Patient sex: F
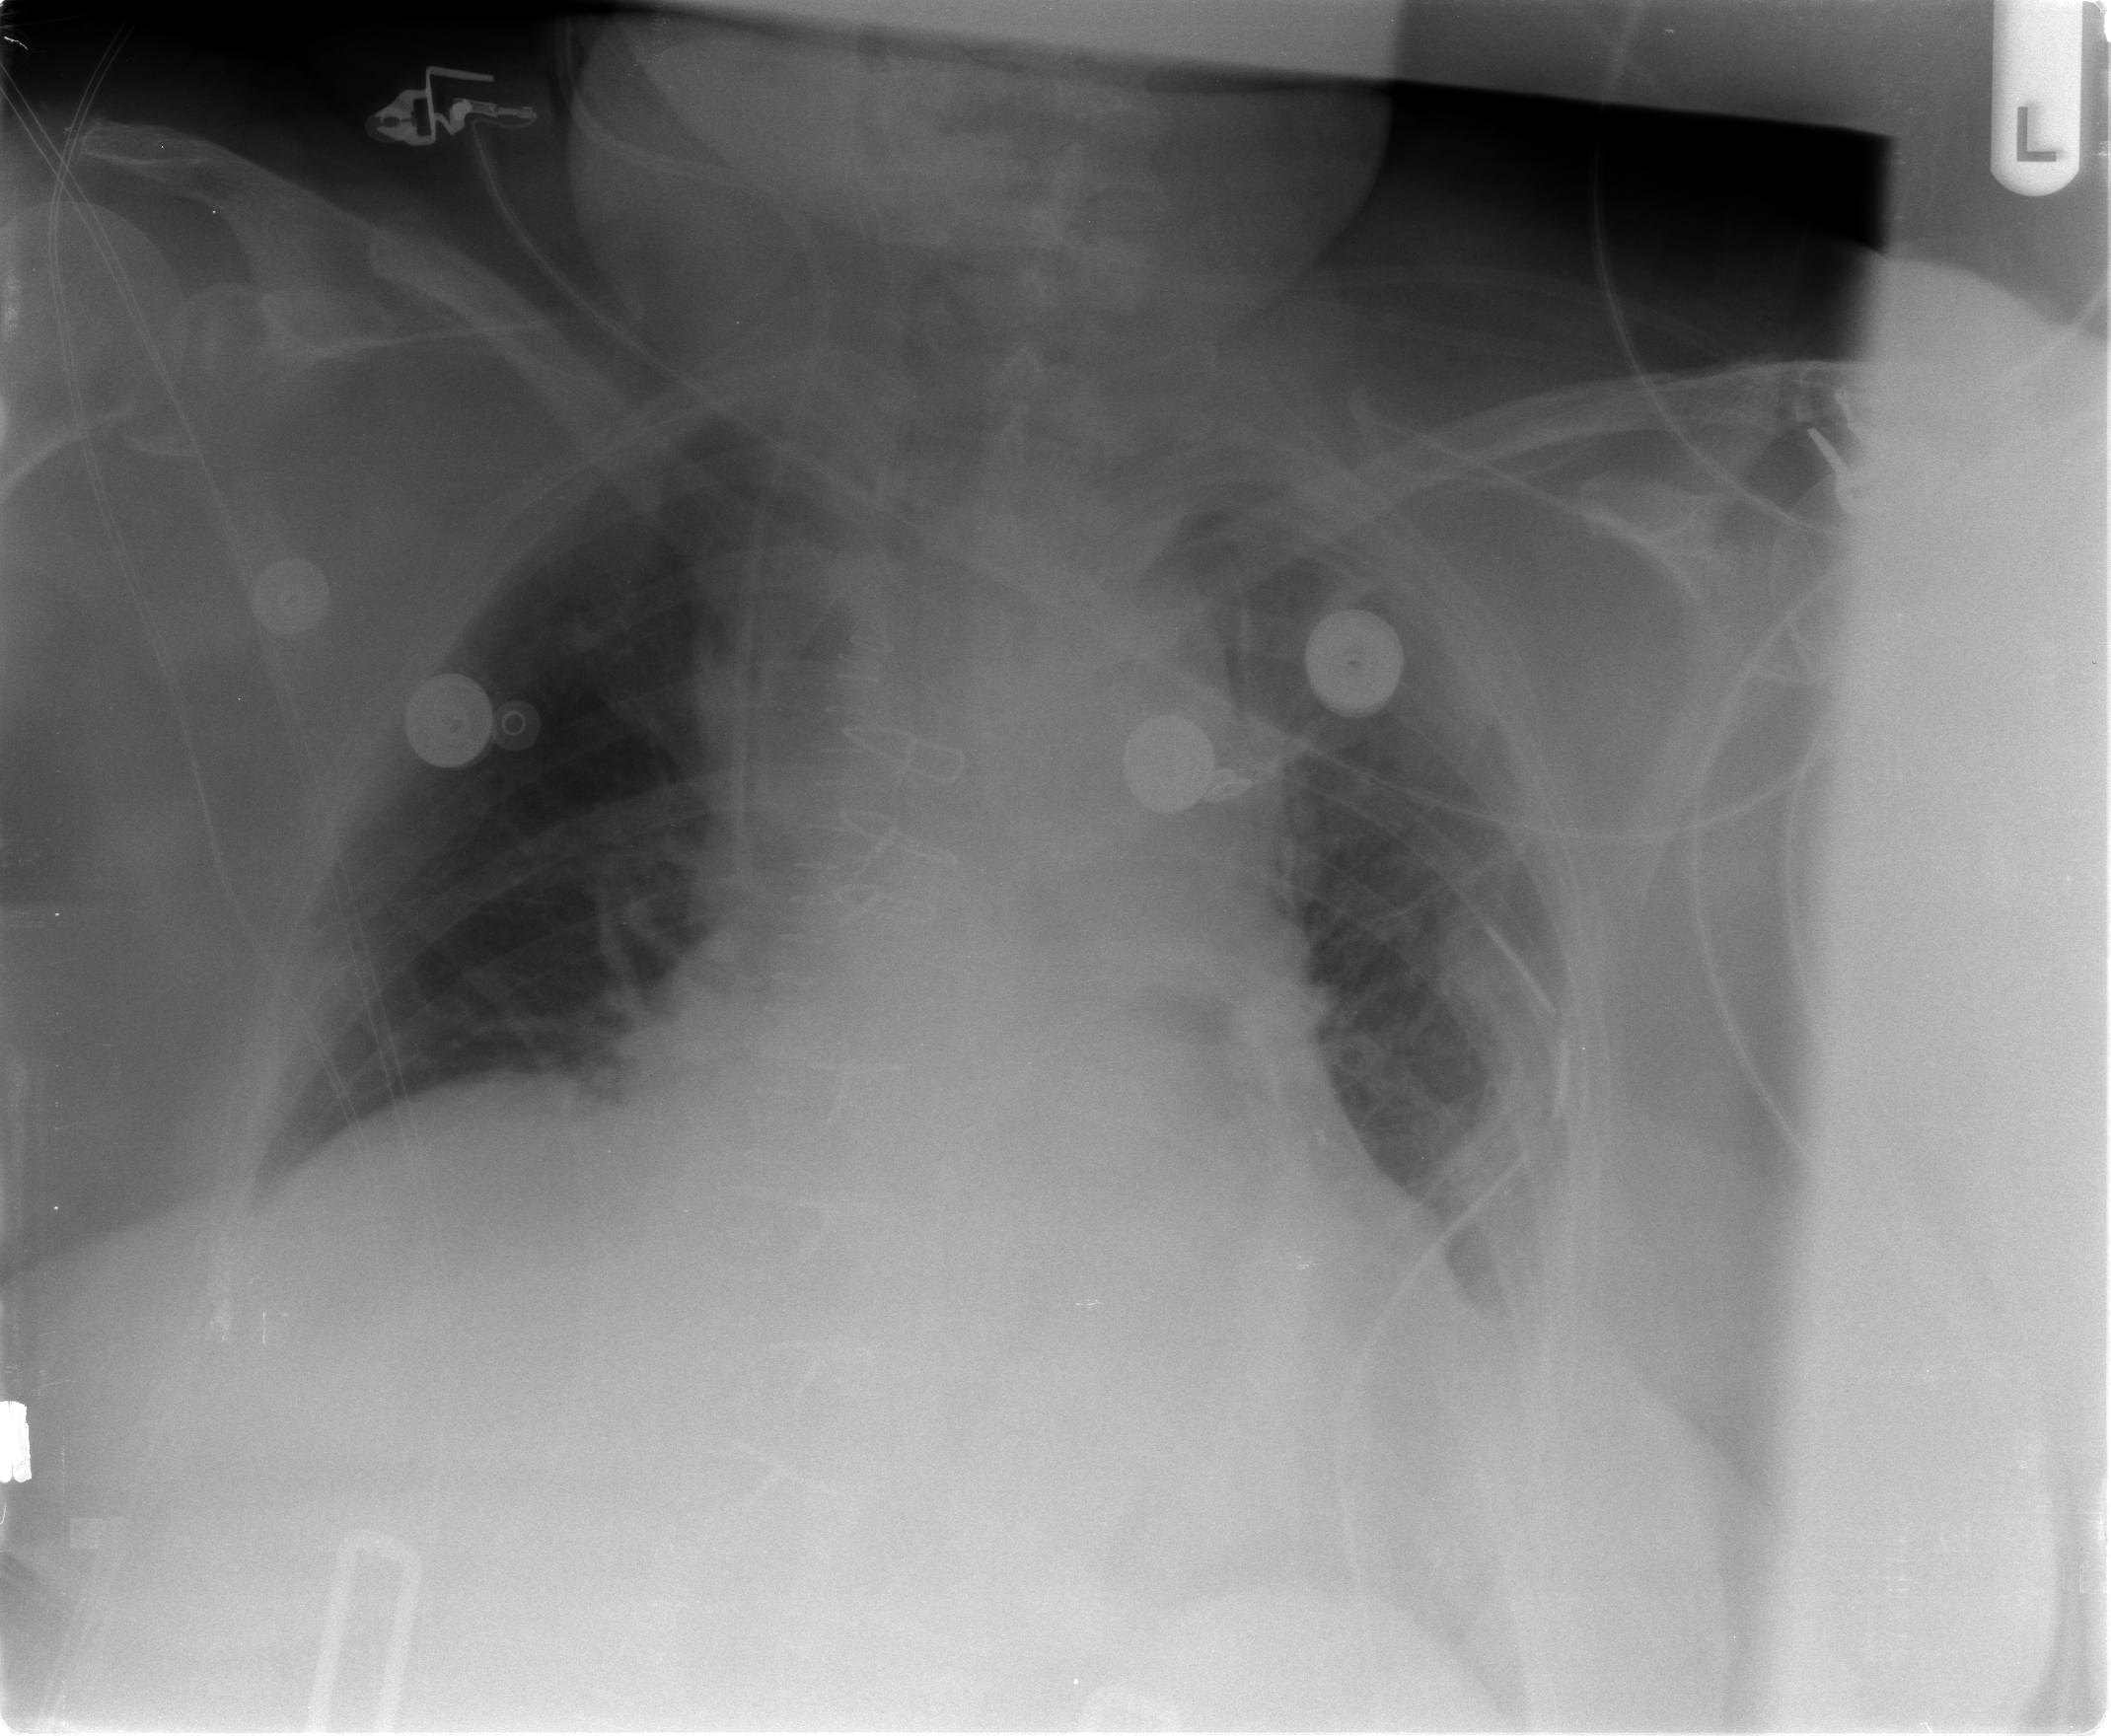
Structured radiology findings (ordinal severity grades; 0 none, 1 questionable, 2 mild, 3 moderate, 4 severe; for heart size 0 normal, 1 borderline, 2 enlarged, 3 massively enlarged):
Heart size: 2
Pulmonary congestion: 2
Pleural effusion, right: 1
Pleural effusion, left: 1
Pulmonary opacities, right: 0
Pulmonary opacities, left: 1
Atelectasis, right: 2
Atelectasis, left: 2